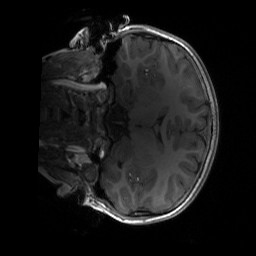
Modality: T1w
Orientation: coronal
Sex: female
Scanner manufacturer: siemens
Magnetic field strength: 3 T
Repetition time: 1.9 s
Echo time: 0.00243 s